Interaction volume radius: 5 \u00c5
Interaction volume height: 15 \u00c5
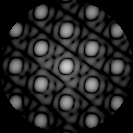
Disorder parameter: 0.06653